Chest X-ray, PA view. Patient: 44 years old, sex M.
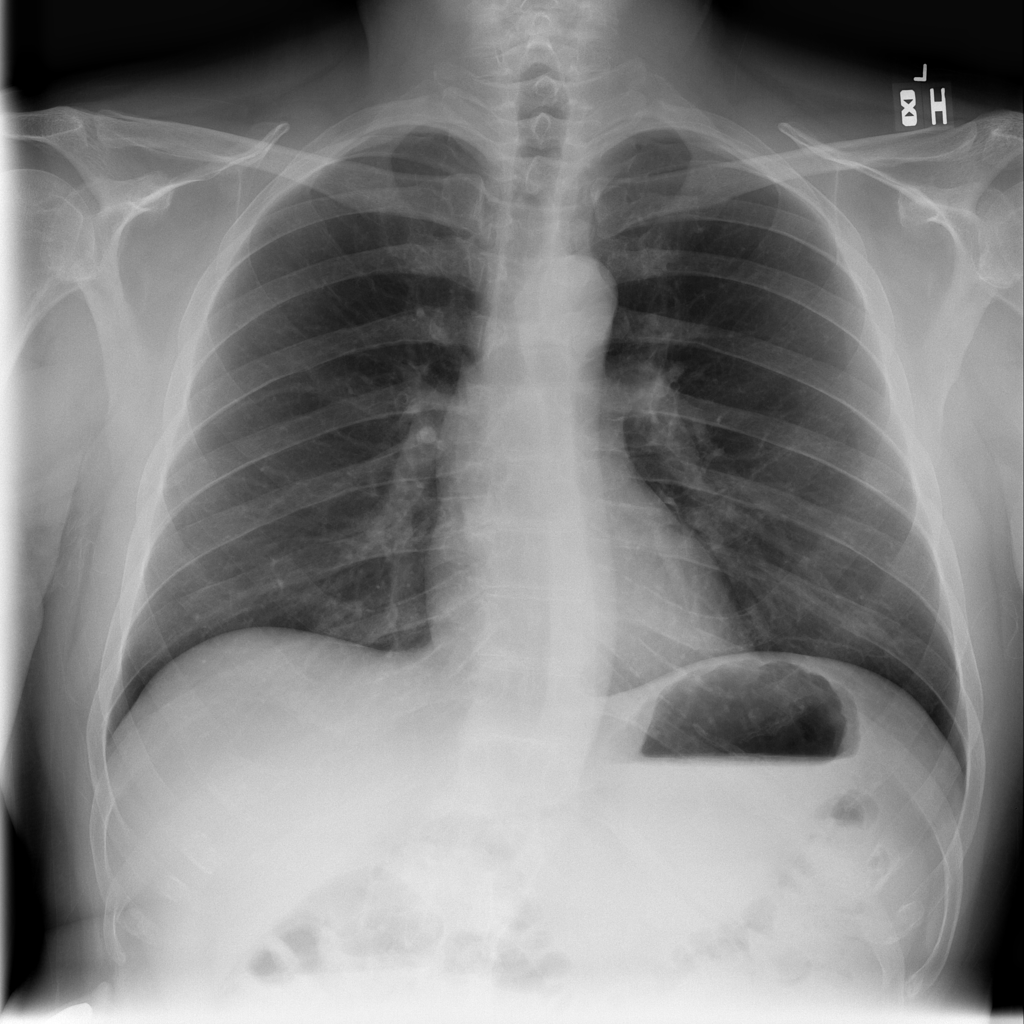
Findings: No Finding